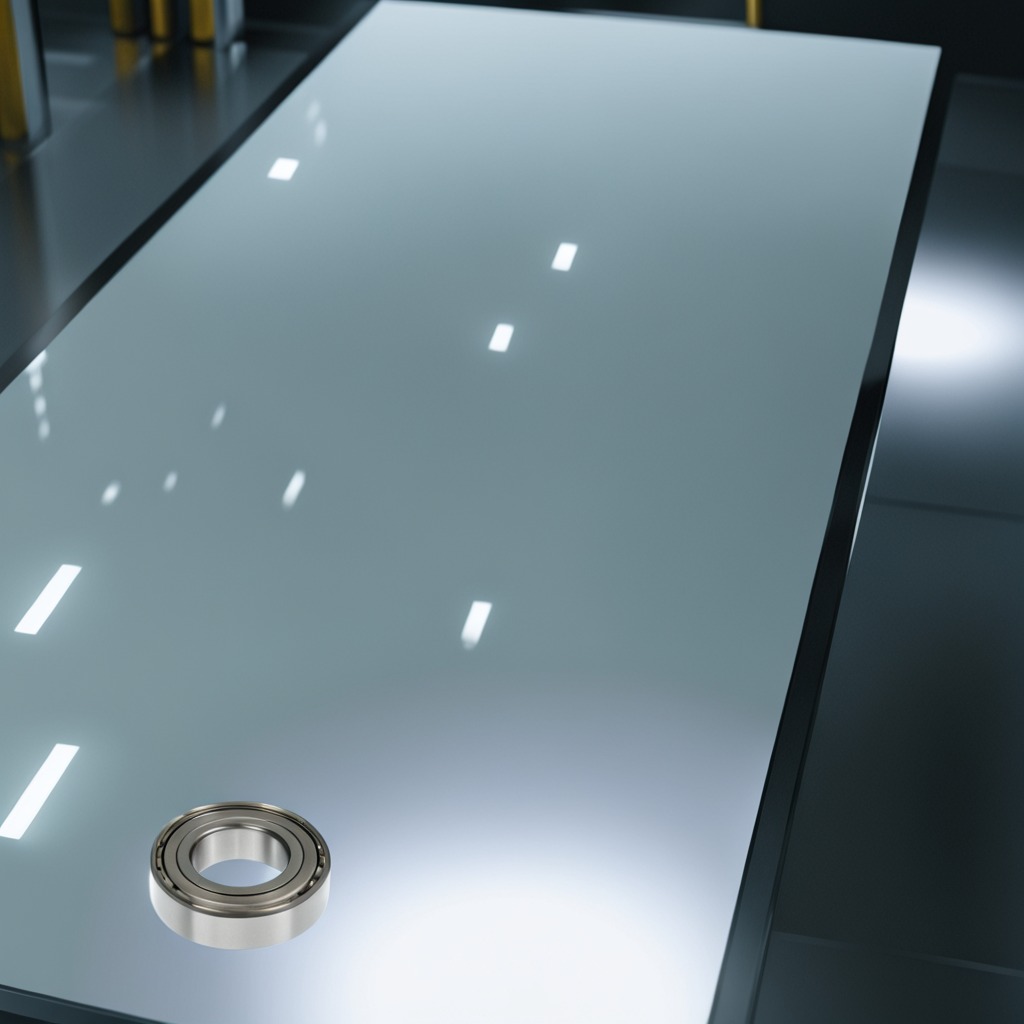
A metal ball bearing is lying on the high-gloss table in a ship maintenance bay industrial lighting.